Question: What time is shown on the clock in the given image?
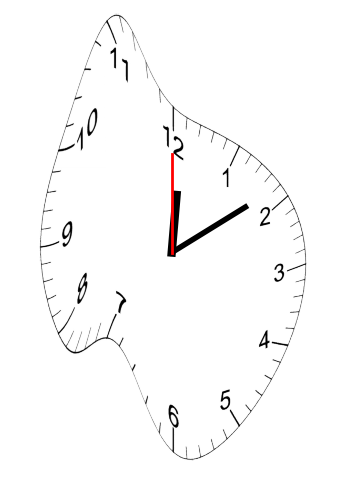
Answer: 12:09:00